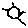
Label: sun